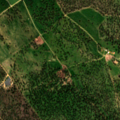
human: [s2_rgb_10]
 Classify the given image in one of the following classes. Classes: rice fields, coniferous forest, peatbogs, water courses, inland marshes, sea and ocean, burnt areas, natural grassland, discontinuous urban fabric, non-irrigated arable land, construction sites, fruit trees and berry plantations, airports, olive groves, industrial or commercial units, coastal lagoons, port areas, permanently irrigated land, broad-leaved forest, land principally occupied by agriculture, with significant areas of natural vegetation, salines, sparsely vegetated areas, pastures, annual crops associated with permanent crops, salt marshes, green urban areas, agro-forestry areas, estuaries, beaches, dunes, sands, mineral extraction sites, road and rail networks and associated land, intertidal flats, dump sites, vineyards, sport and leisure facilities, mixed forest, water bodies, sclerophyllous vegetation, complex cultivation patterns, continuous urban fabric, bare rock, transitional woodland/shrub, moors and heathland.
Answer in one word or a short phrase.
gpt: non-irrigated arable land, pastures, agro-forestry areas, transitional woodland/shrub